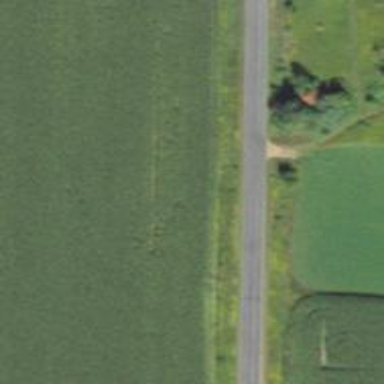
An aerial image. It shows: Unclassified road.